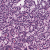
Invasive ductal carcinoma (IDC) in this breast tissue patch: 1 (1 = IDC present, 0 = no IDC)